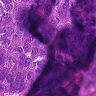
Metastatic tissue present: yes